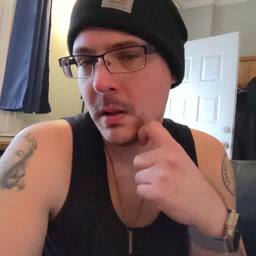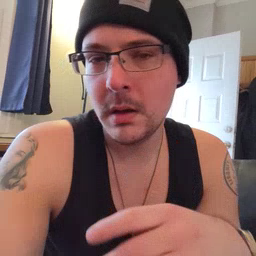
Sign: night